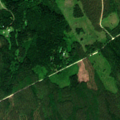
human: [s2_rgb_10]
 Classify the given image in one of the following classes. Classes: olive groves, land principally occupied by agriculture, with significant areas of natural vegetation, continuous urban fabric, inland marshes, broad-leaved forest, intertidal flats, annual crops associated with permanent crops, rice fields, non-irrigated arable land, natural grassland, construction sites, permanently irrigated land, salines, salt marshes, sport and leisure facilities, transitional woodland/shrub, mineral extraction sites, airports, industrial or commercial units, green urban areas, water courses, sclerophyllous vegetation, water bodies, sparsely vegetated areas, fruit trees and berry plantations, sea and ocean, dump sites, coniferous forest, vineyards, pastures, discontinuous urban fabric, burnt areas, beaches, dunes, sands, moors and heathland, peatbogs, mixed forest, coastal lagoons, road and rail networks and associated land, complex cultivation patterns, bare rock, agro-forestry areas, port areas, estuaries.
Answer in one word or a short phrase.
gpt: coniferous forest, mixed forest